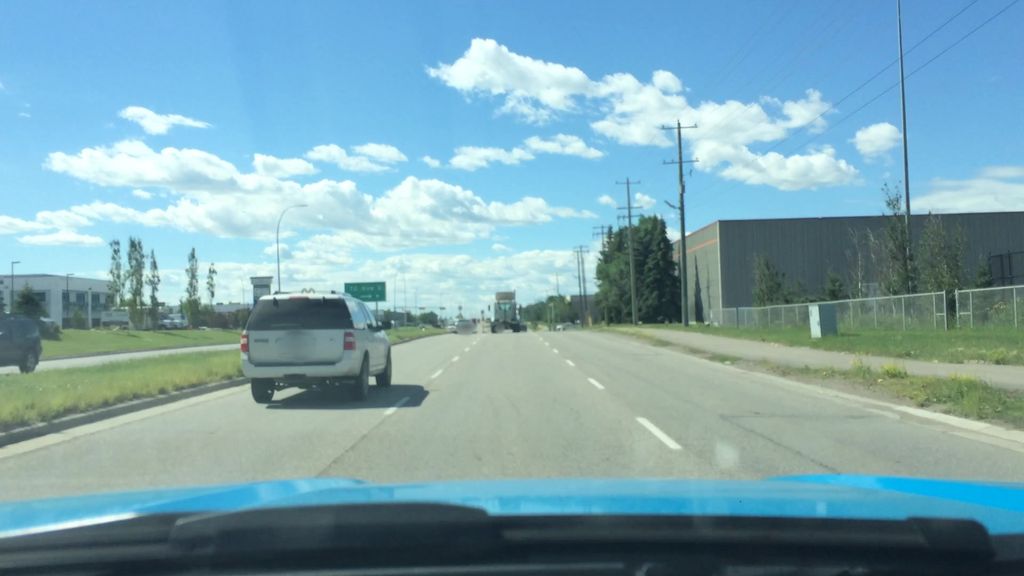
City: calgary